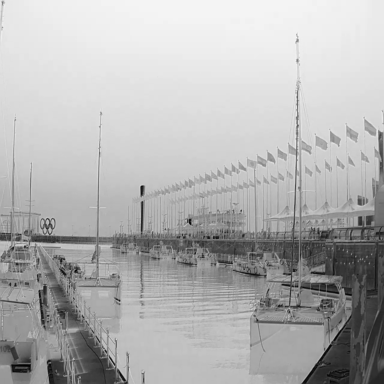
There are ten objects shown in the infrared image, including eight sailboats, and two canoes.